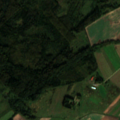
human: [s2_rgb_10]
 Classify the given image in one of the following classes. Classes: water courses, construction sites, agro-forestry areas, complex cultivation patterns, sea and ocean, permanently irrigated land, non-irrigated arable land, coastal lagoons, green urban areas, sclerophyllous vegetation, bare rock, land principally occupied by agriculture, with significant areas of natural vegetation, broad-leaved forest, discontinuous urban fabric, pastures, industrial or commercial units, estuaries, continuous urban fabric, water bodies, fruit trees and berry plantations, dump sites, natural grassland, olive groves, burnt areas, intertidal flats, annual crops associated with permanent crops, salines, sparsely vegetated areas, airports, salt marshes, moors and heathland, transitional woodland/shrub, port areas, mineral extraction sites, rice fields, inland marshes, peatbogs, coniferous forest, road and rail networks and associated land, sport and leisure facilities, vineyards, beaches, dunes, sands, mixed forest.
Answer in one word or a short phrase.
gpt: non-irrigated arable land, coniferous forest, mixed forest, transitional woodland/shrub